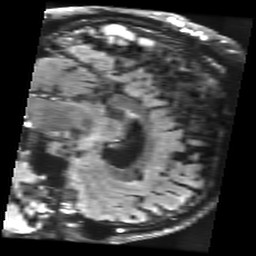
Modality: FLAIR
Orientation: sagittal
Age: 64
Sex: male
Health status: healthy
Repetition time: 12 s
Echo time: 0.09782 s